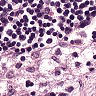
Metastatic tissue present: no